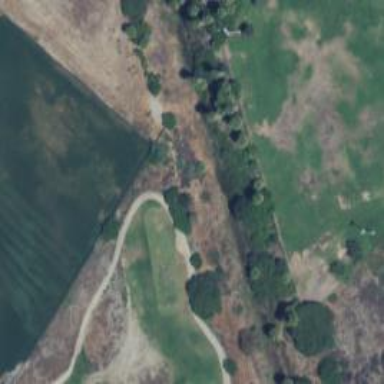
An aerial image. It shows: Service road used as golf cart path.